Question: I create a treeview using jsTree with contextmenu in asp.net mvc3.
'''
<div id="divtree">
<ul id="tree">
<li><a href="#" class="usr">@Model.Name</a>
@Html.Partial("Childrens", Model)
</li>
</ul>
'''
'''
<script type="text/javascript">
$(function () {
$("#divtree").jstree(
{
"plugins": ["themes", "html_data", "ui", "crrm", "contextmenu"]
});
});
'''
it's works fine.

I want to create a custom item in the context menu. For example create a new menu item. New for create new Employee in the context menu, and insert the employee in DB. I use a jQuery POST function for this task. But how to handle the click event in the Context menu item.
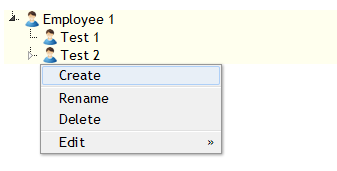
Answer: Here's how you could customize the contextmenu plugin:
'''
$("#divtree").jstree({
"plugins": ["themes", "html_data", "ui", "crrm", "contextmenu"],
"contextmenu": {
"items": function ($node) {
return {
"Create": {
"label": "Create a new employee",
"action": function (obj) {
this.create(obj);
}
},
"Rename": {
"label": "Rename an employee",
"action": function (obj) {
this.rename(obj);
}
},
"Delete": {
"label": "Delete an employee",
"action": function (obj) {
this.remove(obj);
}
}
};
}
}
});
'''
Alright, in this example I am only calling the base function inside the click handlers: 'this.create(obj);', 'this.rename(obj);' and 'this.remove(obj);' where 'obj' will be the node that was clicked.
So now for example if you want to send an AJAX request to the server when a new item is added you could subscribe to the 'create.jstree' event as shown in the <URL> of the jsTree documentation:
'''
<script type="text/javascript">
$("#divtree").jstree({
"plugins": ["themes", "html_data", "ui", "crrm", "contextmenu"],
"contextmenu": {
"items": function ($node) {
return {
"Create": {
"label": "Create a new employee",
"action": function (obj) {
this.create(obj);
}
},
"Rename": {
"label": "Rename an employee",
"action": function (obj) {
this.rename(obj);
}
},
"Delete": {
"label": "Delete an employee",
"action": function (obj) {
this.remove(obj);
}
}
};
}
}
})
.bind("create.jstree", function (e, data) {
$.ajax({
url: "@Url.Action("create", "employees")",
type: 'POST',
data: {
"name" : data.rslt.name
},
success: function (result) {
}
});
});
</script>
'''
Inspect the 'e' and 'data' arguments that are passed to the 'create.jstree' event callback. They contain lots of useful information about the newly created node that you could use to send along with the AJAX request.
Inspired by this example you could continue extending it with the 'remove.jstree' and 'rename.jstree' events as shown in the documentation. So when you look at it, all that was needed was to read the documentation. For example I've never used jsTree in my life but 5 minutes was all that it took me to find the example in the documentation and do a quick spike for you. So next time you have a programming related question about some plugin or framework that you are using please put more efforts into reading the documentation first.